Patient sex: M
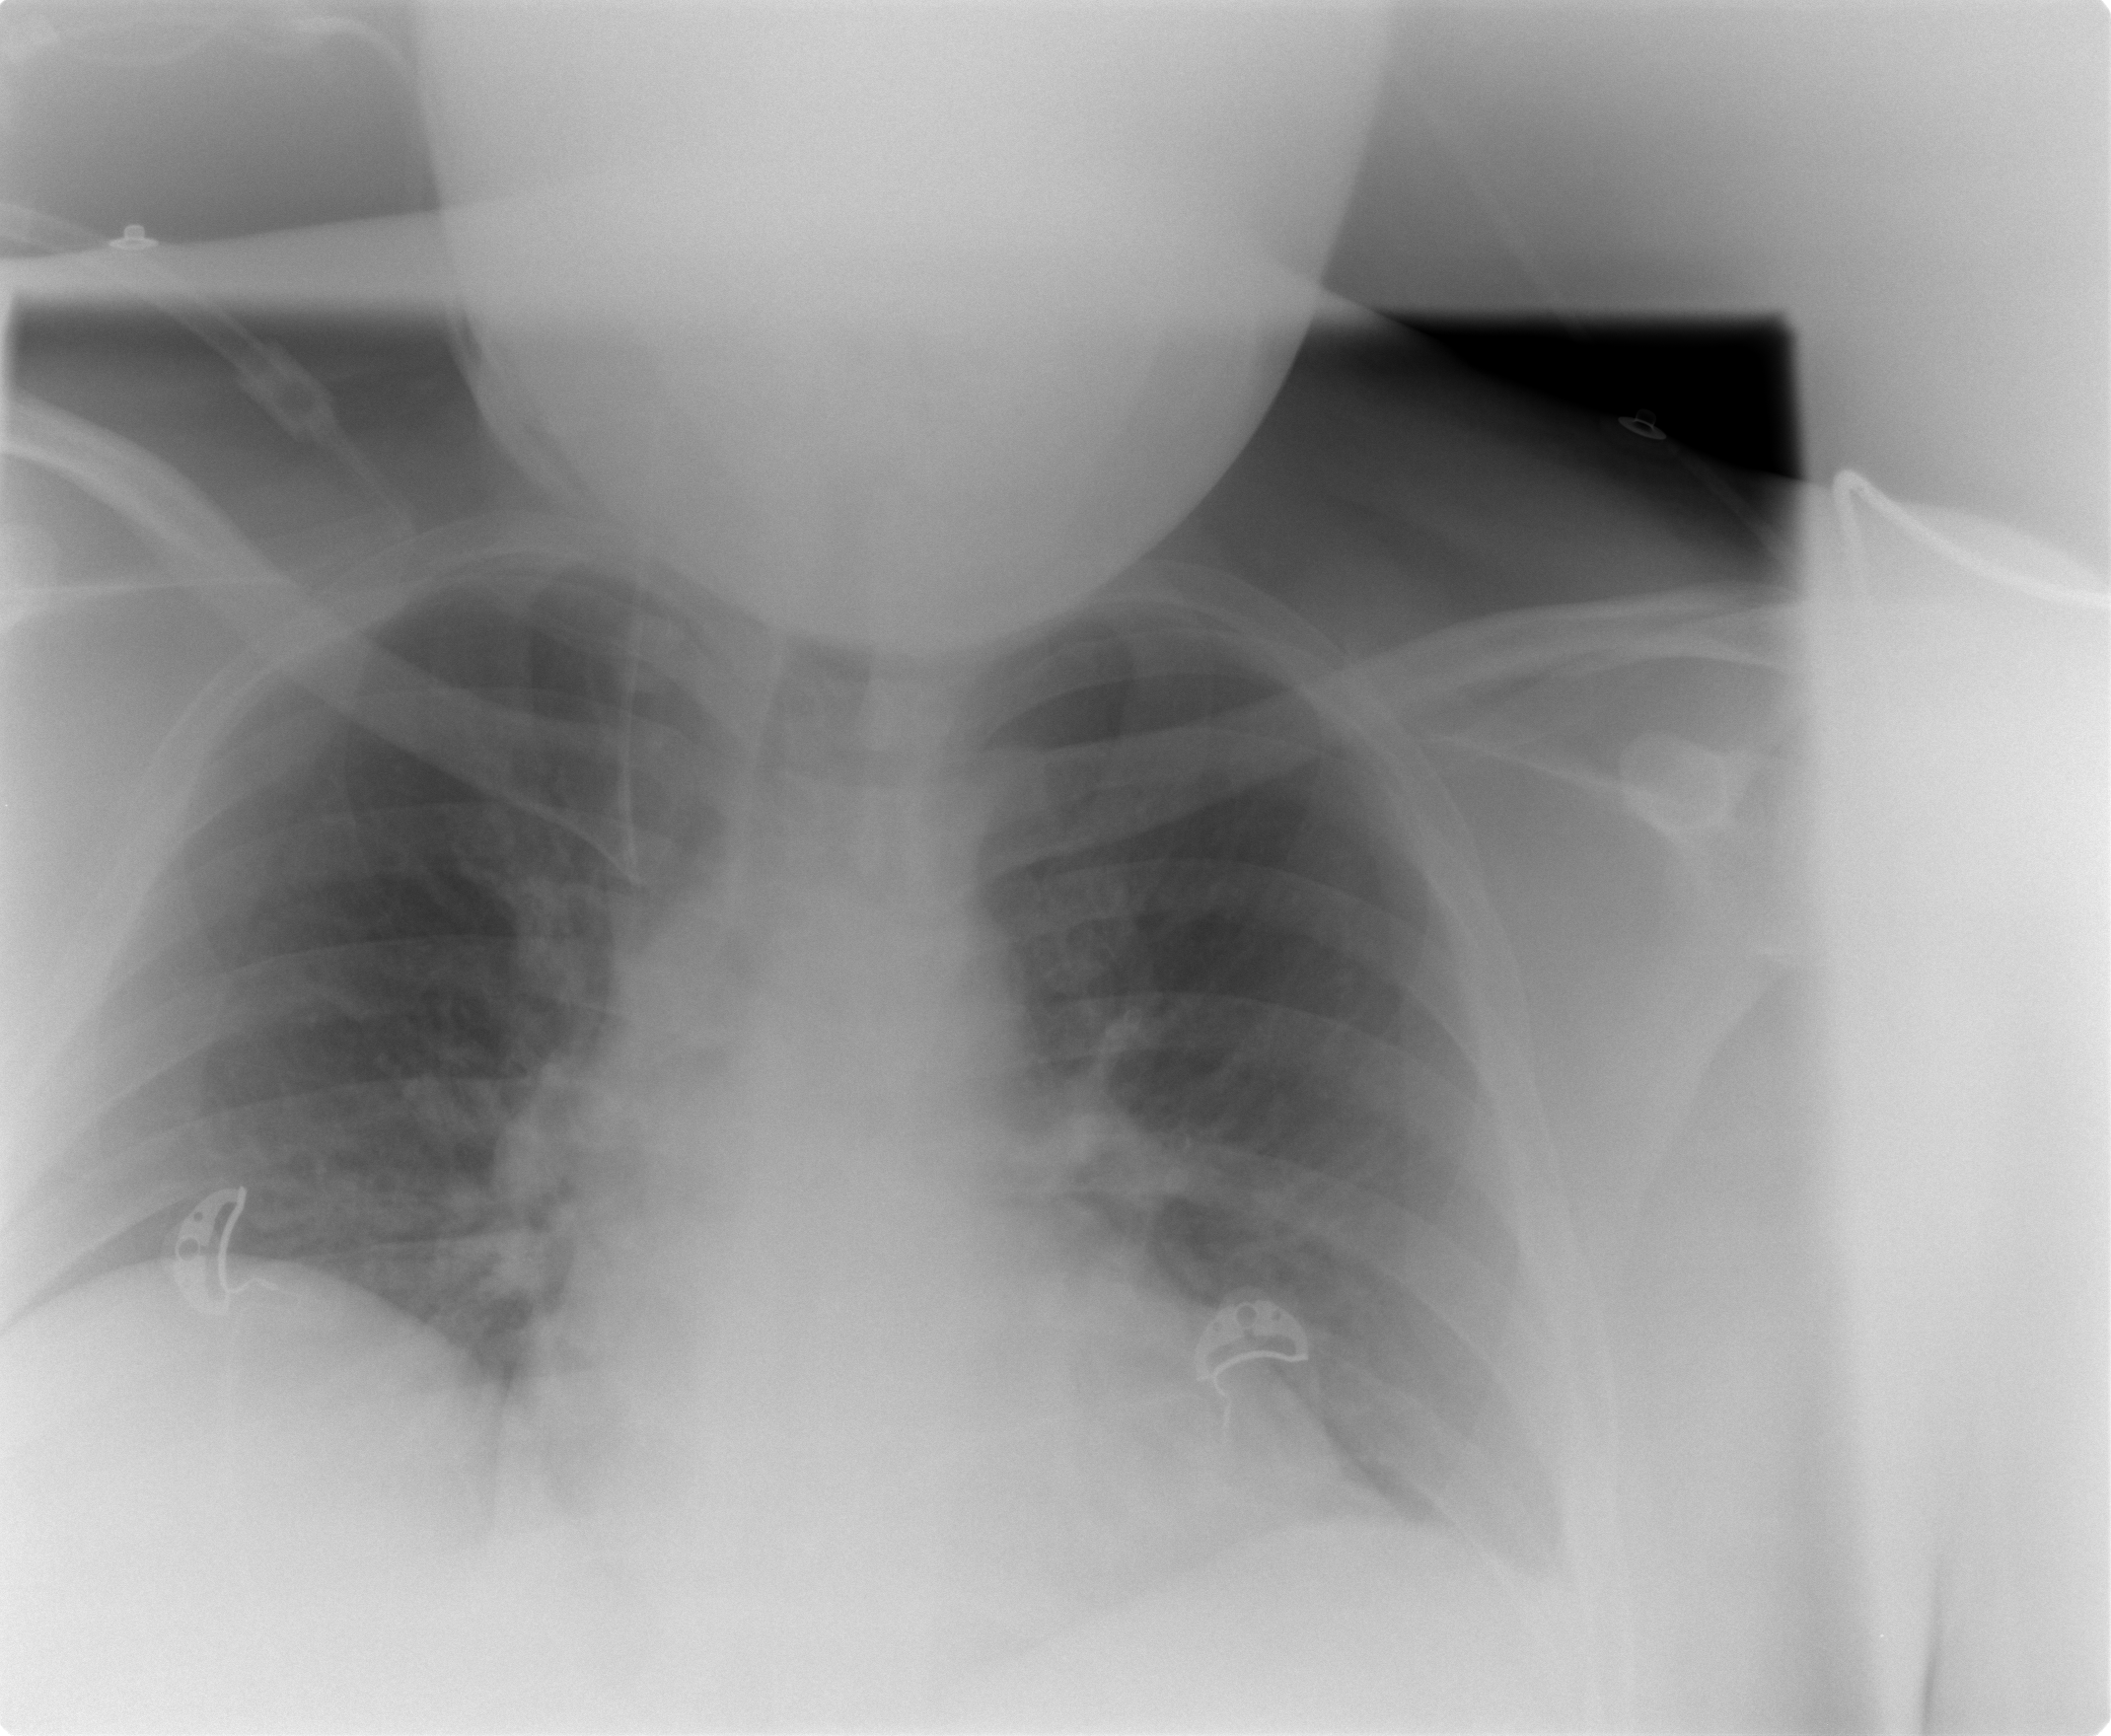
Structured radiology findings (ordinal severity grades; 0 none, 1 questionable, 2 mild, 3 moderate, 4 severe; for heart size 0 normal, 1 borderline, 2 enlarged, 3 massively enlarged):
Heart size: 1
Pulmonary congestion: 0
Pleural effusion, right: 0
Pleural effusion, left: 1
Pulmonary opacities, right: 0
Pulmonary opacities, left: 0
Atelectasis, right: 0
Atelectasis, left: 0